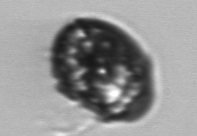
Label: Proterythropsis